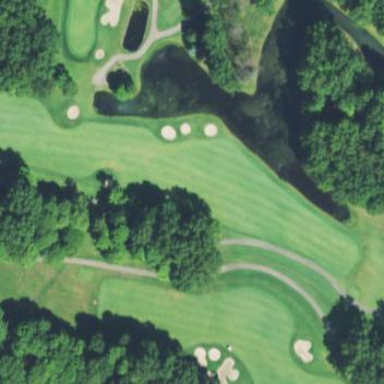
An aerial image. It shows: Area of rough grass used for golf.